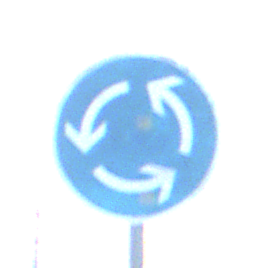
Verkehrszeichen: Kreisverkehr
Umgebung: Outdoor, Nature
Tageszeit: SunriseSunset
Wetter: PartlyCloudy
Licht: Natural
Jahreszeit: NotSpecified
Kontrast: LowContrast